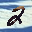
Label: 2